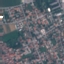
Land use / land cover class: Residential